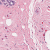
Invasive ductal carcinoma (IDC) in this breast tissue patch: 0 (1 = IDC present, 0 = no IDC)